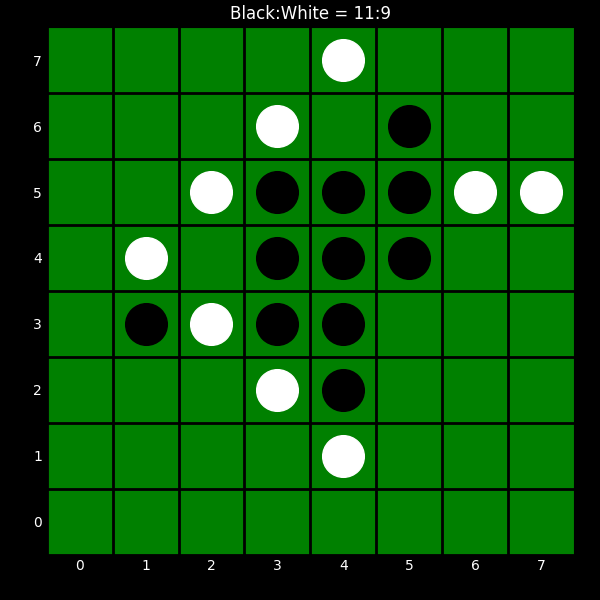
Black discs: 11
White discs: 9